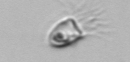
Label: Balanion